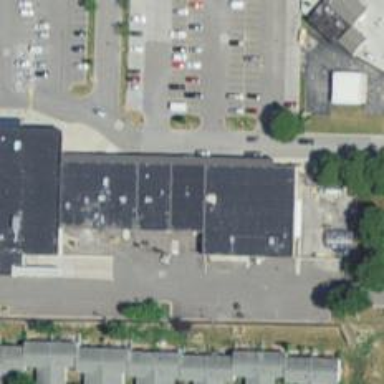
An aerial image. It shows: Veterinary facility.